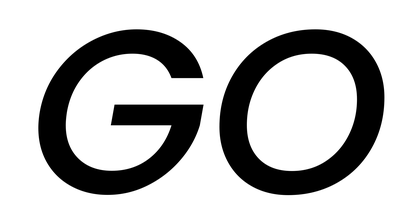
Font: Poppins-MediumItalic